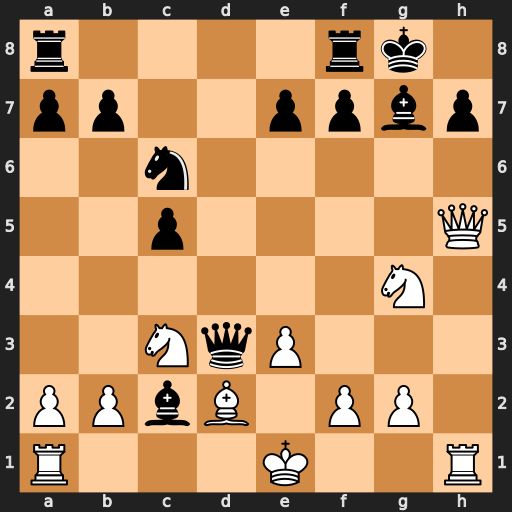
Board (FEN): r4rk1/pp2ppbp/2n5/2p4Q/6N1/2NqP3/PPbB1PP1/R3K2R
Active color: w
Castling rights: KQ
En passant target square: -
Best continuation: e4 Qxe4+ Nxe4